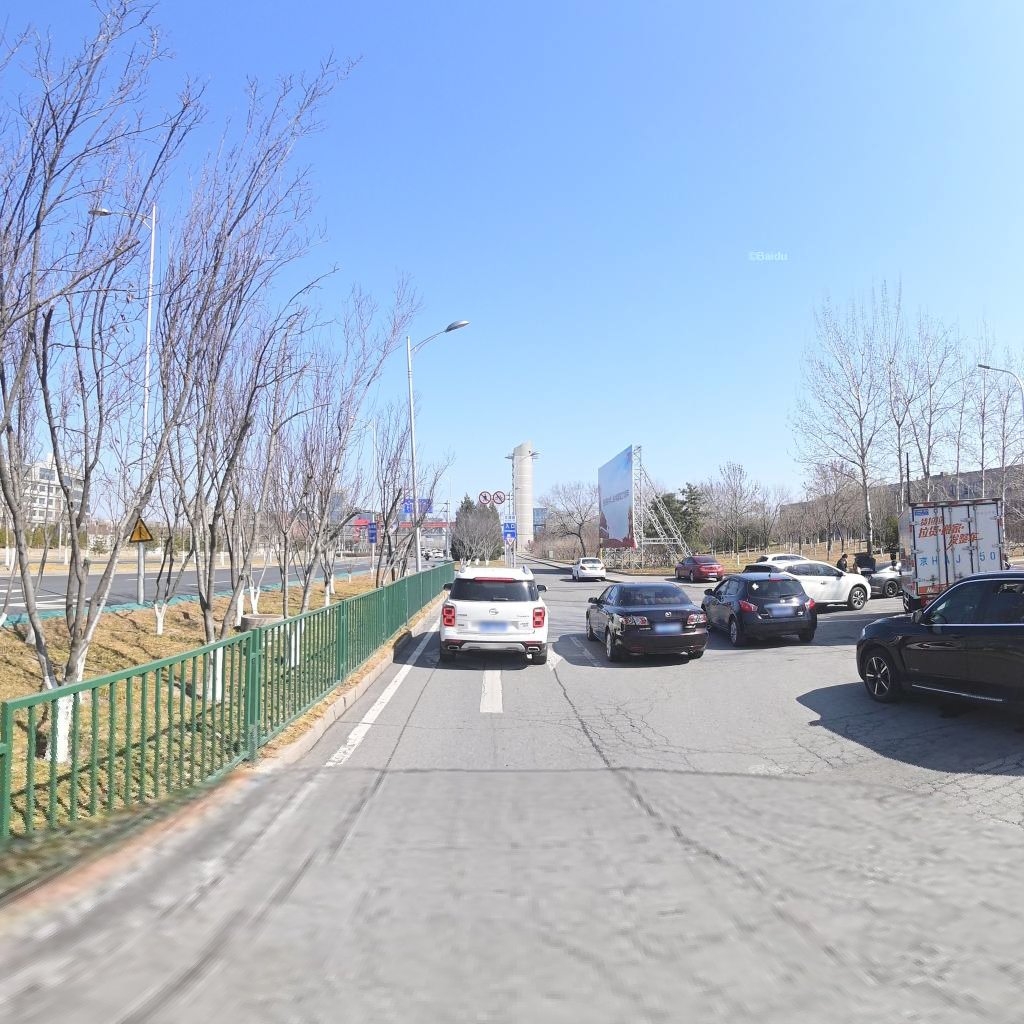
Region: Haidian
Road damage annotations: longitudinal crack, longitudinal crack, transverse crack, alligator crack